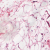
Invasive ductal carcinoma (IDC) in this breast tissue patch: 0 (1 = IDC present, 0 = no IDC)